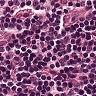
Metastatic tissue present: no